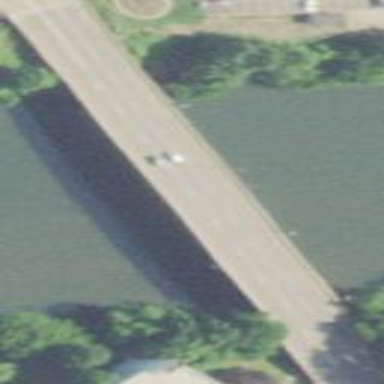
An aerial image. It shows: Man-made bridge.